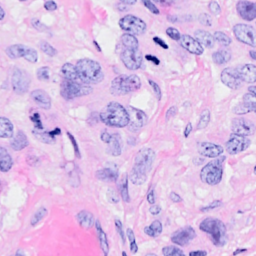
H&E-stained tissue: Breast